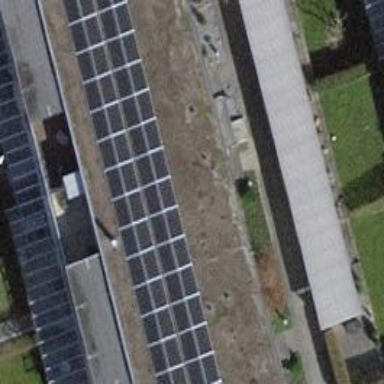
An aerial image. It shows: Solar power generator.